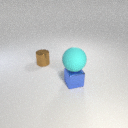
large cyan rubber sphere above small blue metal cube